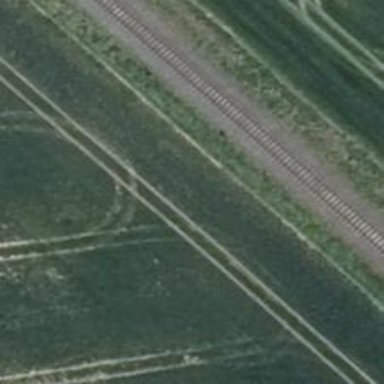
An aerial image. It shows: Railway milestone.